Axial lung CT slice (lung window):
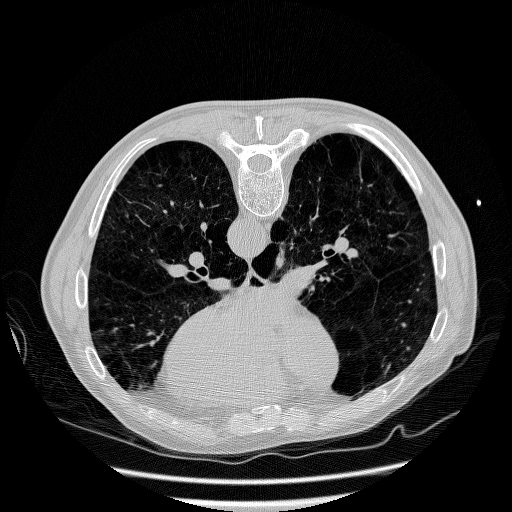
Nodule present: no